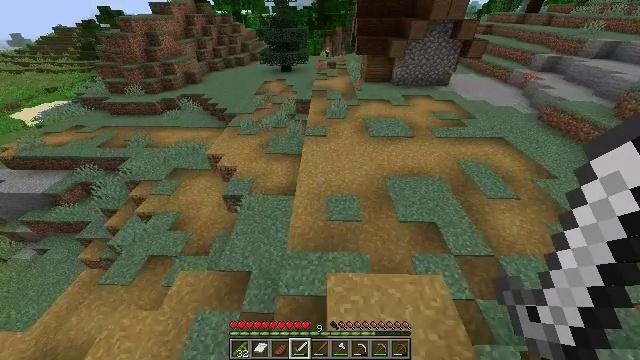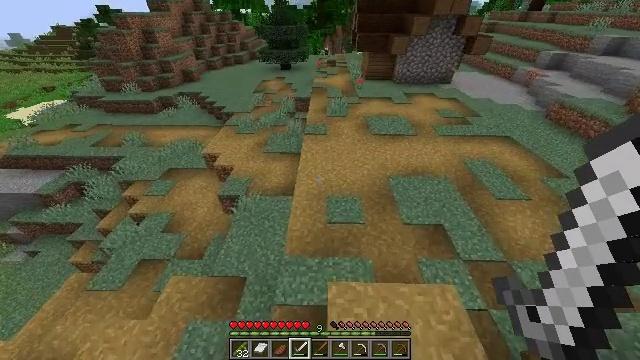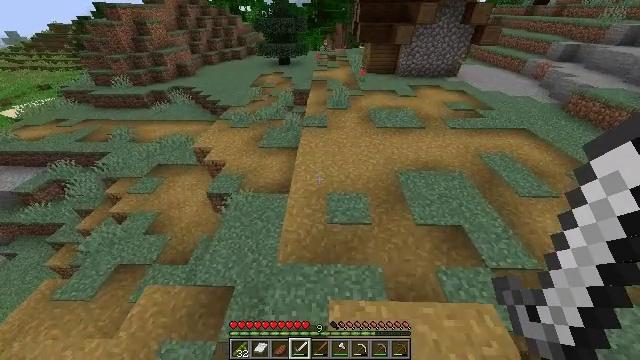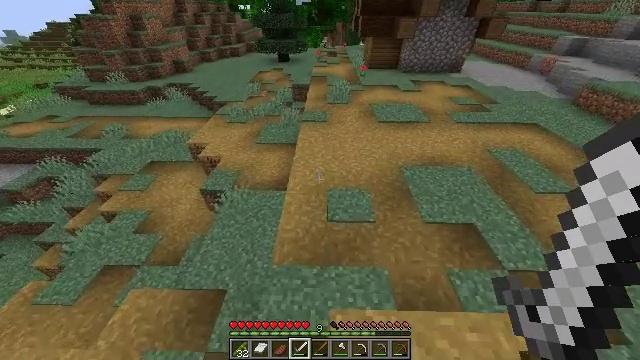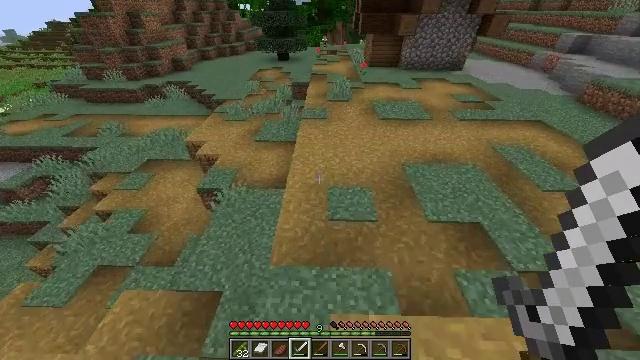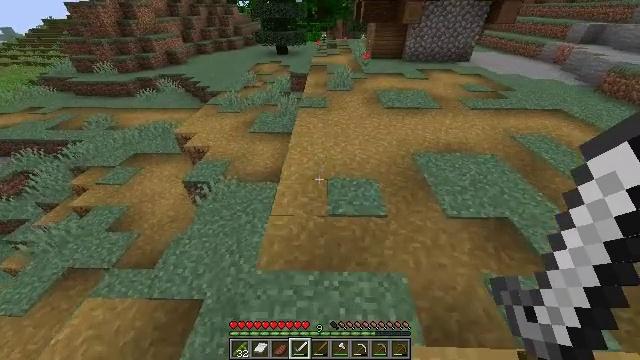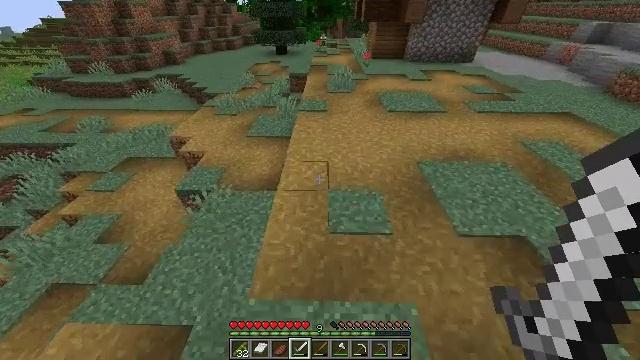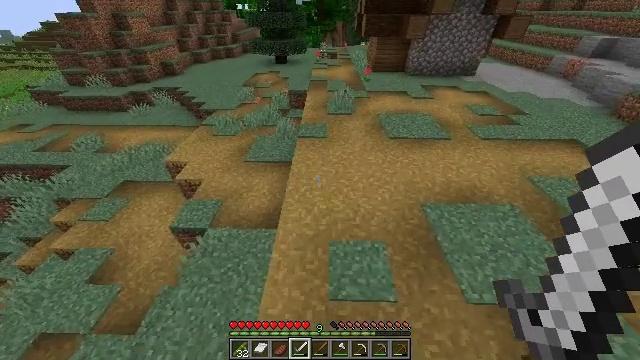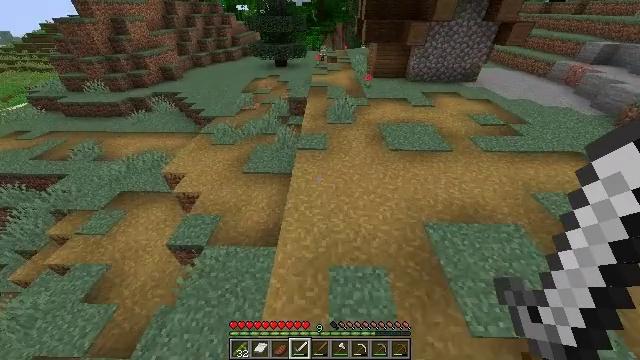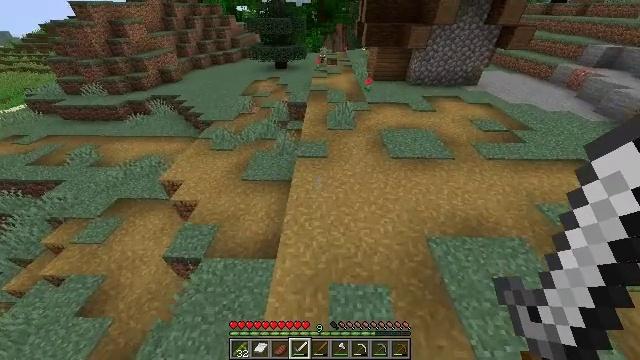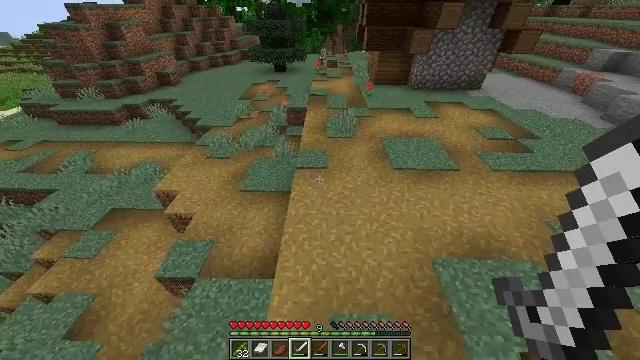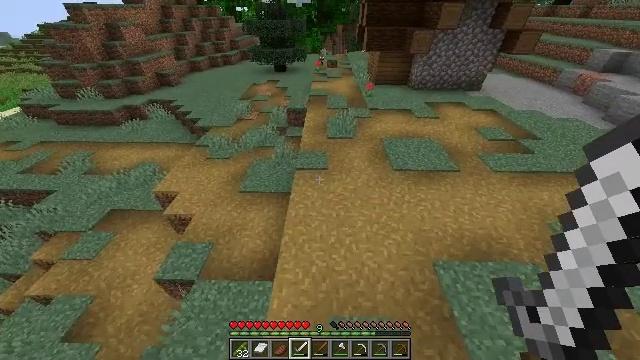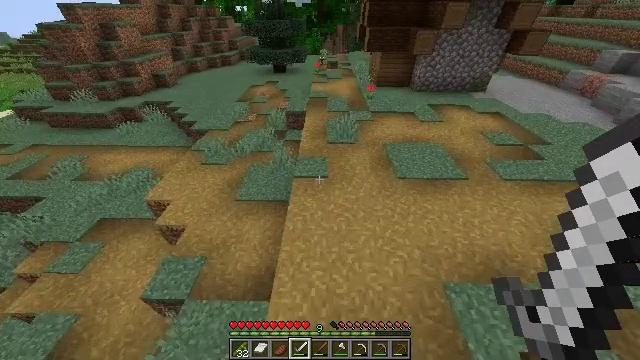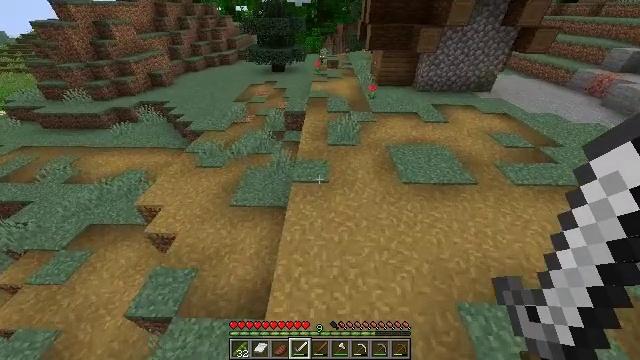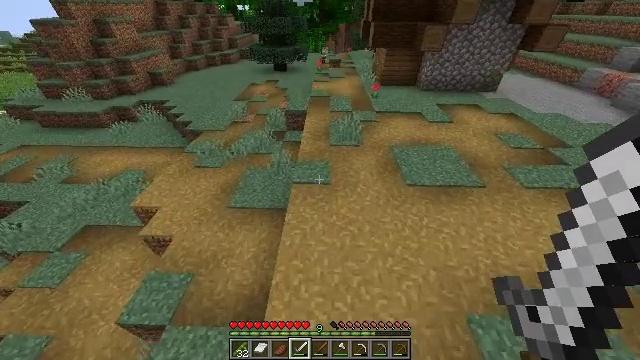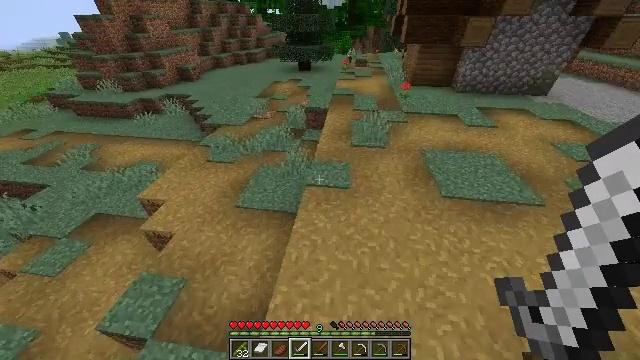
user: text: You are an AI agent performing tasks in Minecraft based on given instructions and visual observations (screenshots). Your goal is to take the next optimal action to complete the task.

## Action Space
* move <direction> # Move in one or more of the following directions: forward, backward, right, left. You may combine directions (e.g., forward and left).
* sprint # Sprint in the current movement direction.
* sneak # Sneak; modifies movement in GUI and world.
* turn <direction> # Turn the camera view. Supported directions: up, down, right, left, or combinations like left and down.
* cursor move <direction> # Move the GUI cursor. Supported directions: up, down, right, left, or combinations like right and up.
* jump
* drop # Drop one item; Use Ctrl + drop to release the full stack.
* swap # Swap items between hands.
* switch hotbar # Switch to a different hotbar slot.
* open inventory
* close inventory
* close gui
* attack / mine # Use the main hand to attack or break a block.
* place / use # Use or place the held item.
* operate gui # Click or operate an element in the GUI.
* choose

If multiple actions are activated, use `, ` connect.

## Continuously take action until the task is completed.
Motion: motion action
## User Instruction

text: Gather grass block for landscaping.
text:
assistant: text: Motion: move forward, jump
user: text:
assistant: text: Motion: move forward, jump
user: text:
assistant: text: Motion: move forward, jump
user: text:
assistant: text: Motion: move forward, sprint, jump
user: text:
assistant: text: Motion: move forward, sprint, jump
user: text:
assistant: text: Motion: move forward, sprint, jump
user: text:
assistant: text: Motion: move forward, sprint, jump
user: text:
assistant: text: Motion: move forward, jump
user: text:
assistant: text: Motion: move forward, jump
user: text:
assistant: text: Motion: move forward, jump
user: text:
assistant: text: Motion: move forward, jump
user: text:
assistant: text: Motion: move forward, jump
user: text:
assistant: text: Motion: move forward, jump
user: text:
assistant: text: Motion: move forward, jump
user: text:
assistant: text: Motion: move forward, turn left, jump
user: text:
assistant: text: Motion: move forward, turn left and up, jump
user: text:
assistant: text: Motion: move forward, sprint, turn left and up, jump
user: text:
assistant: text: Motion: move forward, sprint, turn left and up, jump
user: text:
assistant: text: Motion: move forward, sprint, turn left and up, jump
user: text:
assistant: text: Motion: move forward, sprint, jump
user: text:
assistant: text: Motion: move forward, jump
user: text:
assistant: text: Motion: move forward, jump
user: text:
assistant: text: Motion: move forward, jump
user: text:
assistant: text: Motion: move forward, jump
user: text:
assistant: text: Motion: move forward, jump
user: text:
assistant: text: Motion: move forward, jump
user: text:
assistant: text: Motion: move forward, jump
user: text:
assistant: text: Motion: move forward, jump
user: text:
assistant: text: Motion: move forward, jump
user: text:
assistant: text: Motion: move forward, turn right, jump